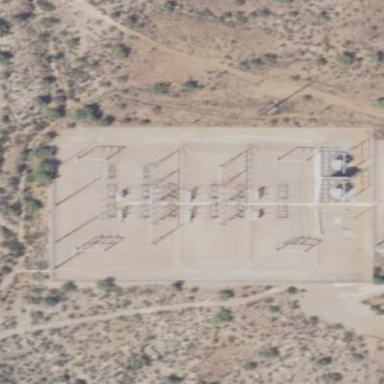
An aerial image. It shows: Transmission-level power substation.